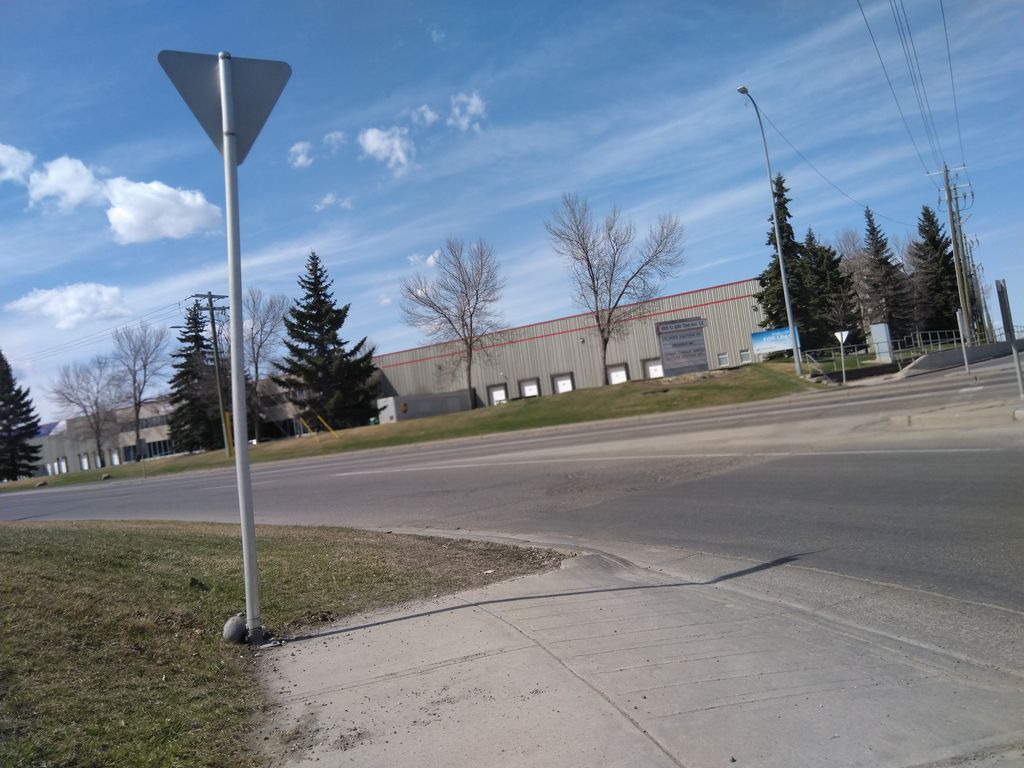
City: calgary